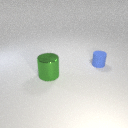
large green metal cylinder in front of small blue rubber cylinder